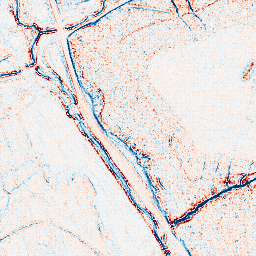
Category: edge_preserving
Decomposition family: anisotropic_diffusion
Decomposition parameters: iterations: 10
kappa: 30
gamma: 0.05
Upsampling method: sinc_blackman
Upsampling parameters: scale: 4
kernel_size: 8
Upsampling scale: 4